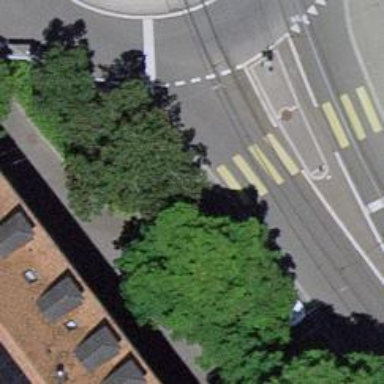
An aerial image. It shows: Tram crossing on the railway.